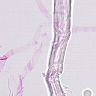
Metastatic tissue present: no